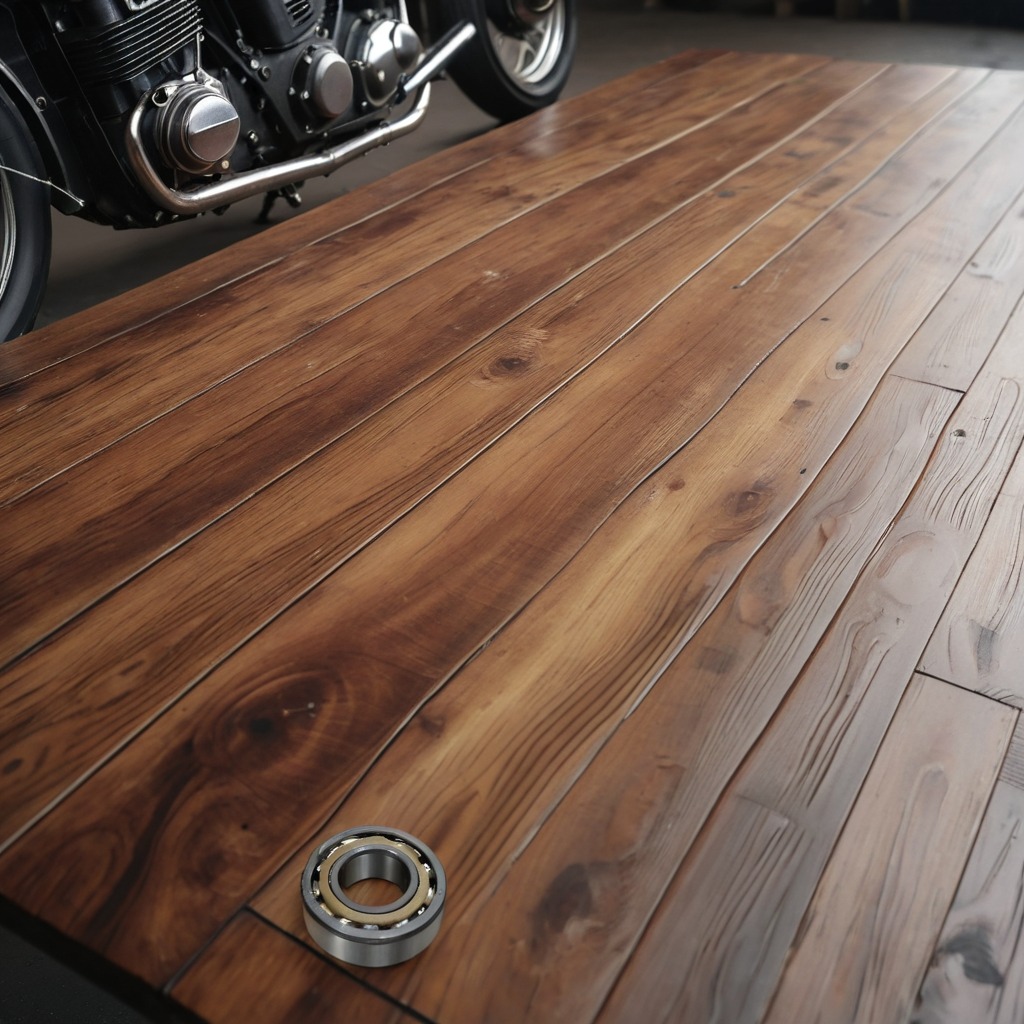
A metal ball bearing is lying on the oil-spilled wooden table in a vintage motorcycle garage.